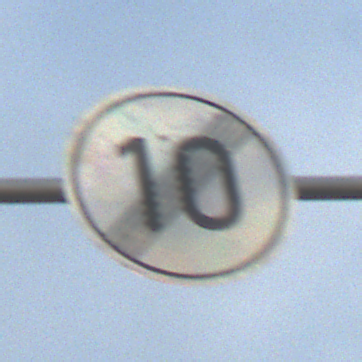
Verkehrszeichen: EndeGeschwindigkeit10
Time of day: SunriseSunset
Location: Outdoor (Nature)
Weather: PartlyCloudy
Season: NotSpecified
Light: Natural